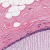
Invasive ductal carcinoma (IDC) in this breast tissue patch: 0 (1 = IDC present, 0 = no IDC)